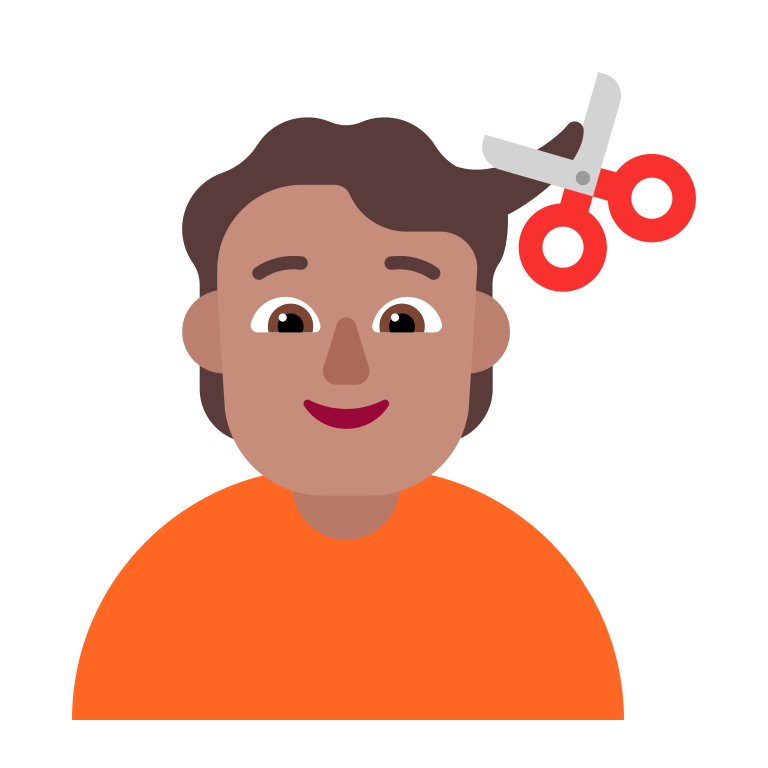
person getting haircut flat